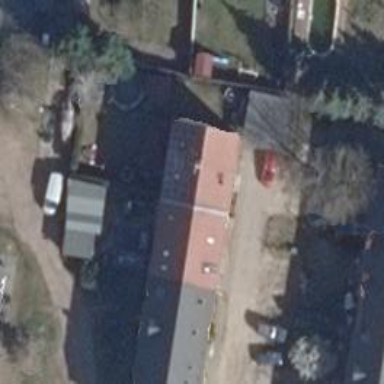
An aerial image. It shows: Residential building.